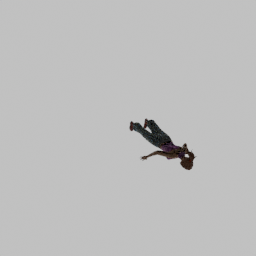
Label: people